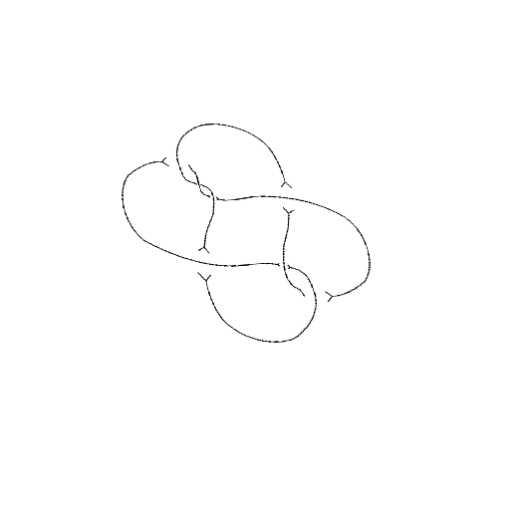
Crossing number: 7